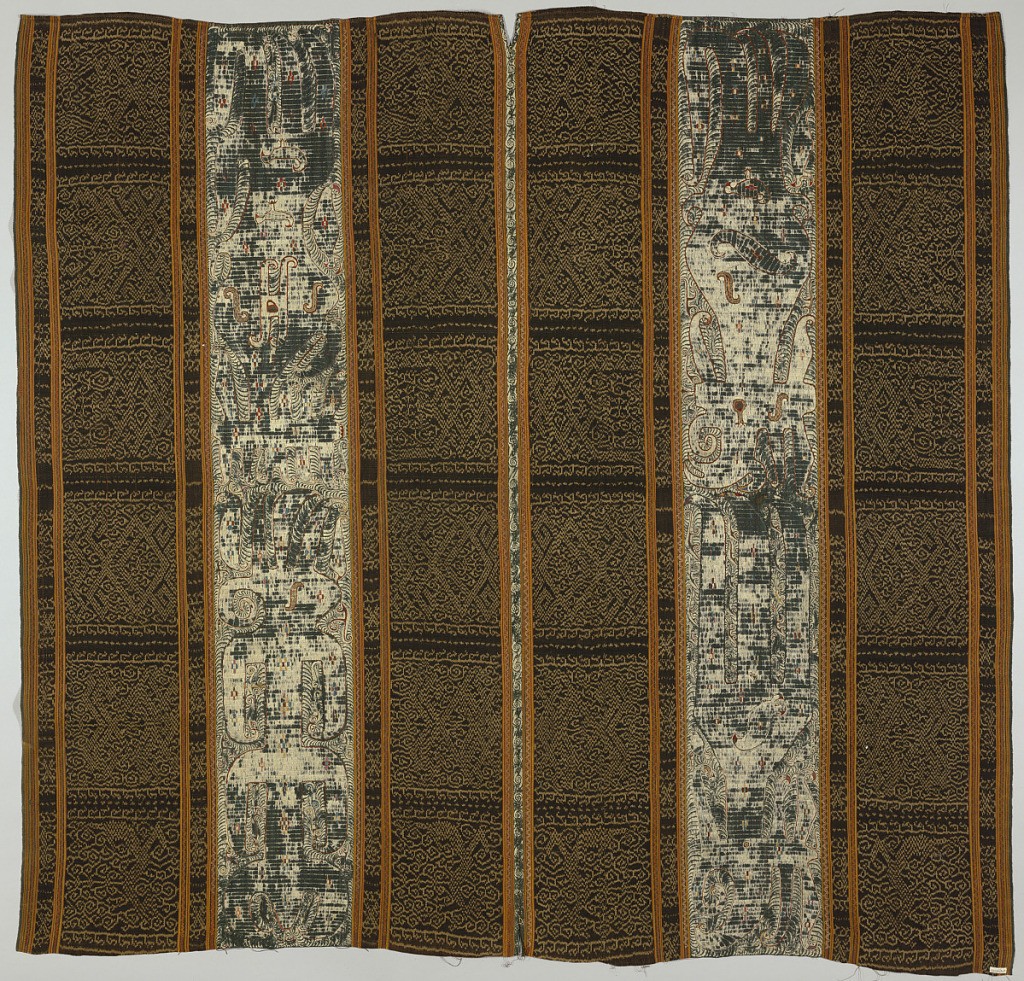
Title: Textile
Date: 19th century
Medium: cotton or hemp, silk, gilt paper Technique: tied resist patterning in warp (ikat)
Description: Two panels stitched together in a design of vertical bands of warp ikat in dark brown reserved in cream, separated by thin stripes of red and orange, and two wide vertical bands of embroidery in white and orange silks with a little blue and yellow. Some of the small motifs are couched in linen wound with gilded paper. Embroidery design shows tall unidentifiable figures, scattered with several small bird symbols and curving cone-like forms. Abstract, angular and sinuous ikat designs suggest animal or plant forms. Stripes are ornamented with free shuttle weaving.